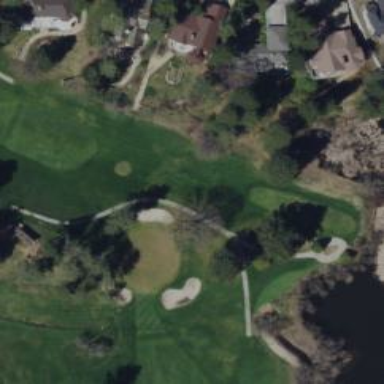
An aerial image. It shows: Service road used as golf cart path.